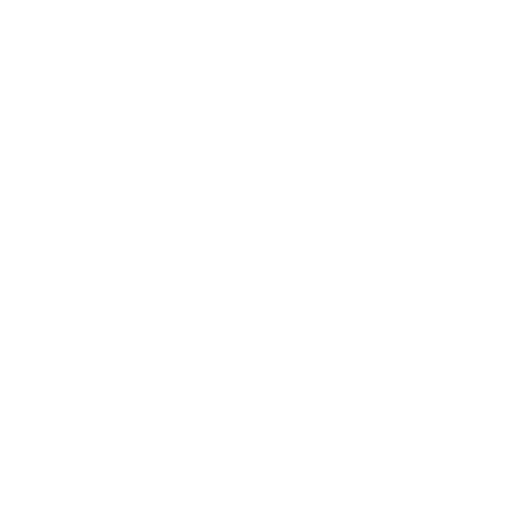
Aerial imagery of mountain in Alaska named Jacobs Mountain containing only unknown